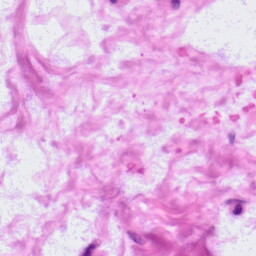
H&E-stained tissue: LymphNode